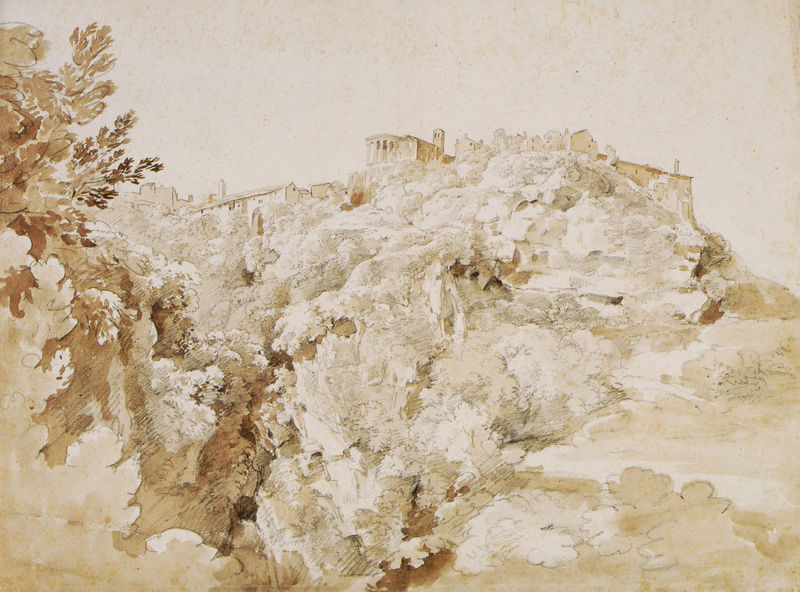
Titel: Ansicht aus dem Anienetal gegen Tivoli mit Sibyllentempel
Künstler: Johann Georg von Dillis
Standort: München
Institution: Privatbesitz
Schlagwörter: baum, berg, blätter, felsen, gestein, himmel, laub, schatten, weiß, aquarell, bäume, gelb, grün, kirchturm, landschaft, ocker, stadt, äste, braun, fenster, grau, hell, licht, orange, pastell, schwarz, skizze, säule, säulen, zeichnung, dach, gebäude, haus, rot, schloss, wiese, beige, malerei, wand, architektur, arm, stein, weit, bild, ast, häuser, hügel, natur, weite, zweige, busch, büsche, gebüsch, kirche, sonne, blatt, pflanzen, wald, zart, anhöhe, kamin, schornstein, turm, ruhig, sommer, bogen, italien, ort, studie, abhang, berge, farben, fels, gebirge, gipfel, hang, dorf, dächer, giebel, mauer, graphik, vegetation, linien, schlucht, steil, pilaster, sepia, böschung, marron, striche, tor, ortschaft, tusche, village, ruine, antike, burg, kloster, türme, bergspitze, urlaub, festung, abgrund, schraffur, blanc, aquatinta, entwurf, tinte, verschwommen, mauern, einfarbig, lanschaft, apsis, chor, wildnis, eiche, tempel, rundtempel, abtei, erinnerung, arbre, verdure, rundung, rötel, lavierung, bauten, gesein, alpes, toscana, athen, klassisch, ville, monument, toskana, akropolis, montagne, bewuchs, zeichung, gouache, rundbau, dessin, zeicnung, hecken, arbres, auflösung, colline, tivoli, forêt, hinauf, watte, romatik, aquarelle, estampe, büche, fort, arn, schluct, ruines, roche, aquatinto, rundtemoel, t, röteö, pflanzeen, rtuone, nuechtern, schatten#, #turm, japonaise, crayonné, gourdon, perché